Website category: movie
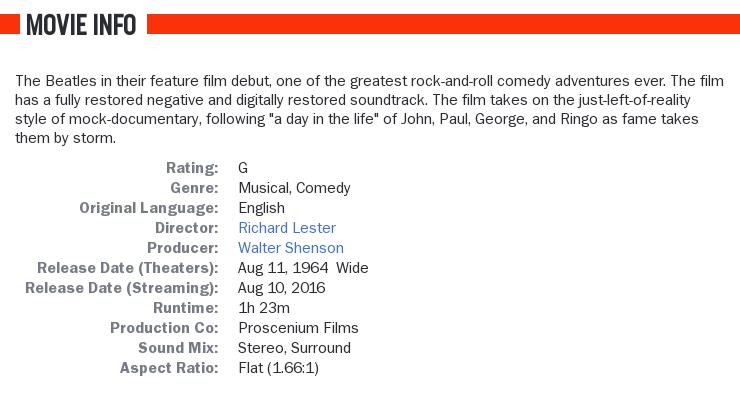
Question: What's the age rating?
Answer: G

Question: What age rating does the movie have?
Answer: G

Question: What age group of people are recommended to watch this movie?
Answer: G

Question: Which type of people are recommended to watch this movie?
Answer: G

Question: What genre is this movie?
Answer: musical, comedy

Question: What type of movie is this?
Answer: musical, comedy

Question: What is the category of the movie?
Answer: musical, comedy

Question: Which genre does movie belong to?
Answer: musical, comedy

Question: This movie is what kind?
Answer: musical, comedy

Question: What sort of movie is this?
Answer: musical, comedy

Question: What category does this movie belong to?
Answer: musical, comedy

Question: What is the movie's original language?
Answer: English

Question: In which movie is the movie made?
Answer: English

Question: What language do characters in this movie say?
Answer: English

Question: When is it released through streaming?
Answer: Aug 10, 2016

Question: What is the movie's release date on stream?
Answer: Aug 10, 2016

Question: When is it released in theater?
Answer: Aug 11, 1964 wide

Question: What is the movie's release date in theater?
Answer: Aug 11, 1964 wide

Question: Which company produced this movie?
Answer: Proscenium Films

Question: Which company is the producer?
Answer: Proscenium Films

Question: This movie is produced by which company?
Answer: Proscenium Films

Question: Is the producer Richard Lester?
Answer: no

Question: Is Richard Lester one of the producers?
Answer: no

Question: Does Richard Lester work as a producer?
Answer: no

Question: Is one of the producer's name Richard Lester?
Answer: no

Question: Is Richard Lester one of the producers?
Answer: no

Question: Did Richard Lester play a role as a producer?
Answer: no

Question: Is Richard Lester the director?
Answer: yes

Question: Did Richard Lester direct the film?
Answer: yes

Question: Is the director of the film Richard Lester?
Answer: yes

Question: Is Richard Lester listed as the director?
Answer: yes

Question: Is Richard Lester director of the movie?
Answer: yes

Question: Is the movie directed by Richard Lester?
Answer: yes

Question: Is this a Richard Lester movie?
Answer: yes

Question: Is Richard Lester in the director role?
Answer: yes

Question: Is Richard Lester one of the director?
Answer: yes

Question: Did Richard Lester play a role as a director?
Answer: yes

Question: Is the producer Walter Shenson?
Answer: yes

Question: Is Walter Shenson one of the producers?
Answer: yes

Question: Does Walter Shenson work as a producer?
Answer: yes

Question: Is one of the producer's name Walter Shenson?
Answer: yes

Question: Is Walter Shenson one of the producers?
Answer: yes

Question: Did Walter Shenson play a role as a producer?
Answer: yes

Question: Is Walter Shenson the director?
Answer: no

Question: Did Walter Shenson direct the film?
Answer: no

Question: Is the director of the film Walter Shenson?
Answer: no

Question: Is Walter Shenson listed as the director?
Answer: no

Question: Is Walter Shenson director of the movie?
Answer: no

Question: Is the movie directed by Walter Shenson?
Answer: no

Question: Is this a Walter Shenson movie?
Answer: no

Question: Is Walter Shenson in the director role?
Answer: no

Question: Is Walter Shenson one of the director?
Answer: no

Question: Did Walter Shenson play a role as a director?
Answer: no